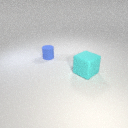
large cyan rubber cube in front of small blue rubber cylinder